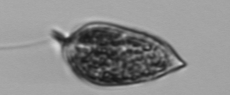
Label: Prorocentrum_micans